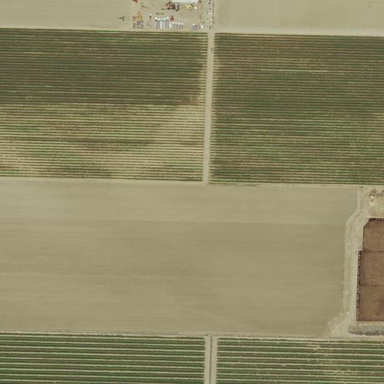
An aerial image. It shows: Vineyard.